Interaction volume radius: 10 \u00c5
Interaction volume height: 15 \u00c5
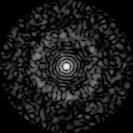
Disorder parameter: 0.8397